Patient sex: F
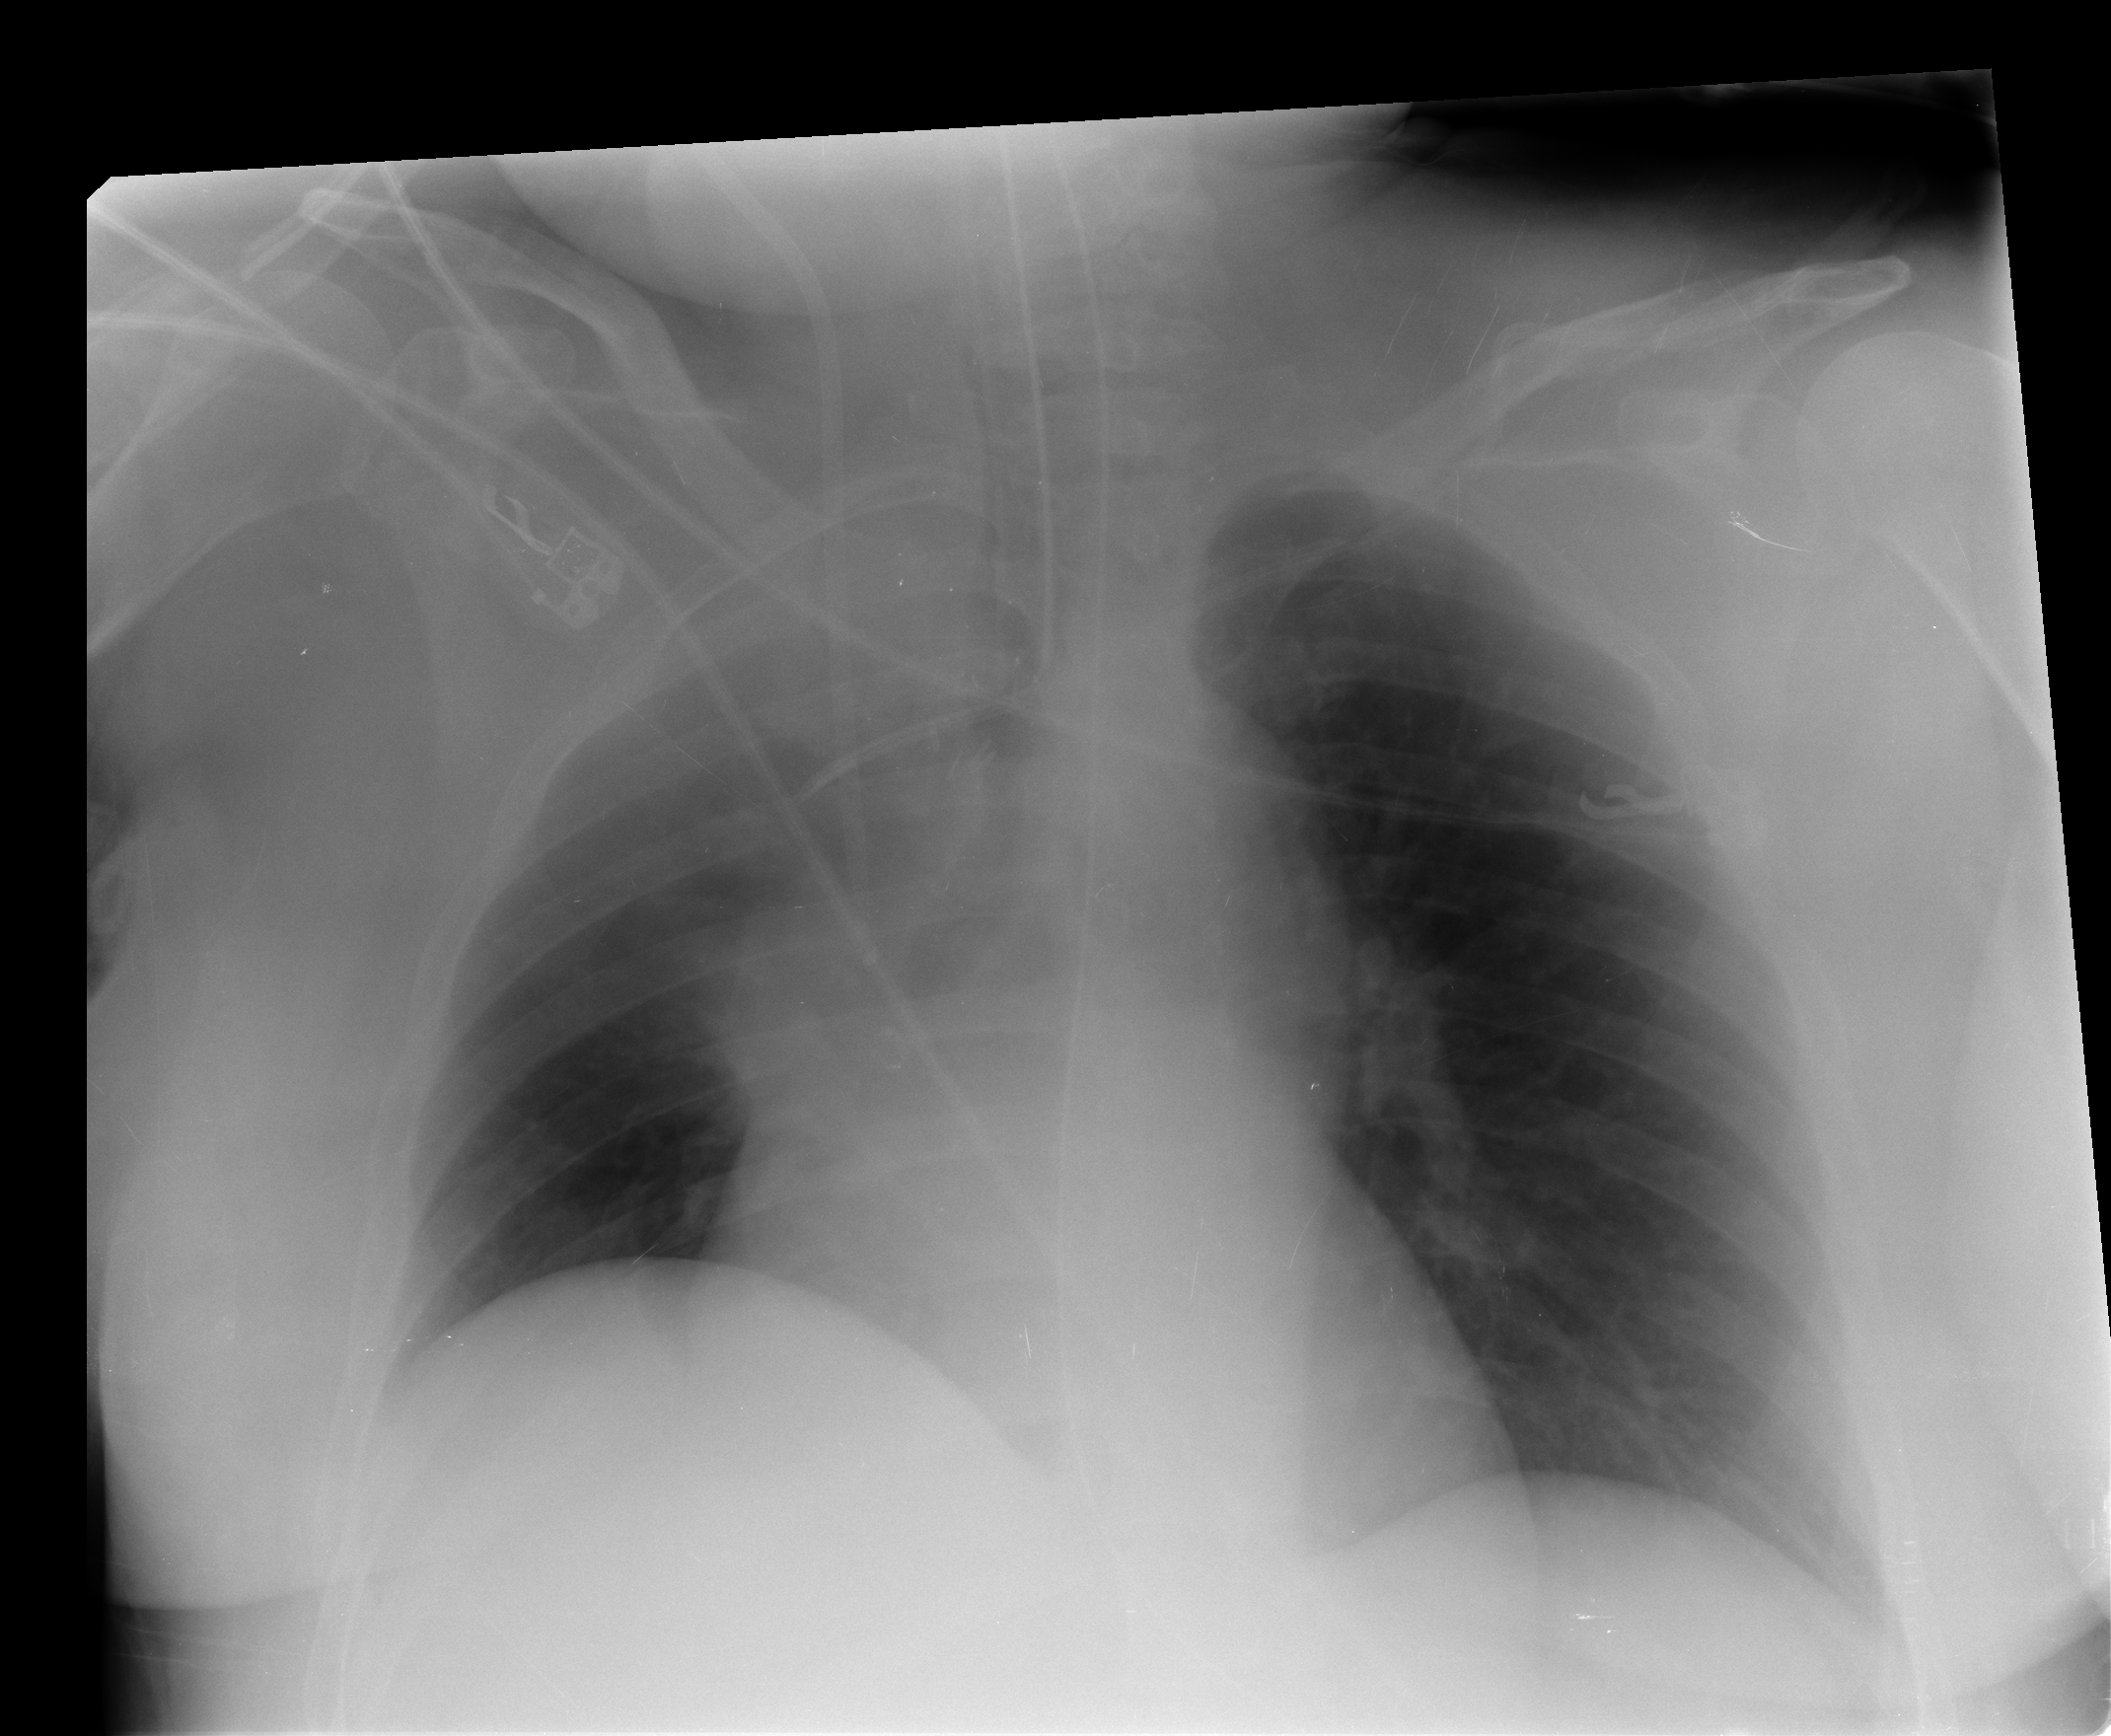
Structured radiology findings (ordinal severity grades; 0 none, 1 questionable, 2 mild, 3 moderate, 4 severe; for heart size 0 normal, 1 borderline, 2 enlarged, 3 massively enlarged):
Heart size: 2
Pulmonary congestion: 0
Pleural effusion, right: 0
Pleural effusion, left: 0
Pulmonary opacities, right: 0
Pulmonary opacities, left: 0
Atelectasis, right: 2
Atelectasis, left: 0